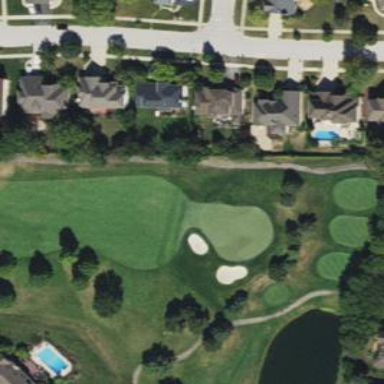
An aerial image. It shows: View of golf hole.